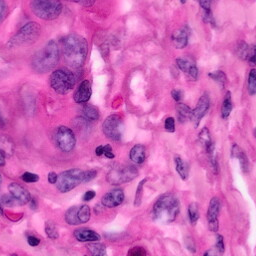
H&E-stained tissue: Pancreatic